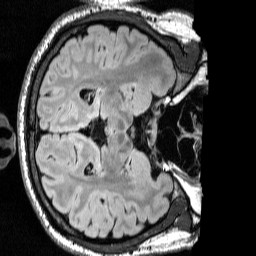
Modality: FLAIR
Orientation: axial
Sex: male
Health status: ill
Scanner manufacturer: siemens
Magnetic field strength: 3 T
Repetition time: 7 s
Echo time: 0.372 s